Aerial crown-view tile of a tropical tree (Barro Colorado Island, Panama), acquired 20241014:
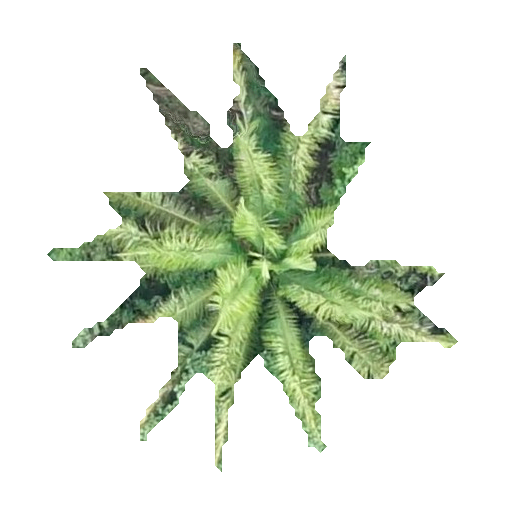
Species: Oenocarpus mapora
GBIF accepted scientific name: Oenocarpus mapora
Crown area: 100.666 m²